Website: lowes
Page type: customer-info-address
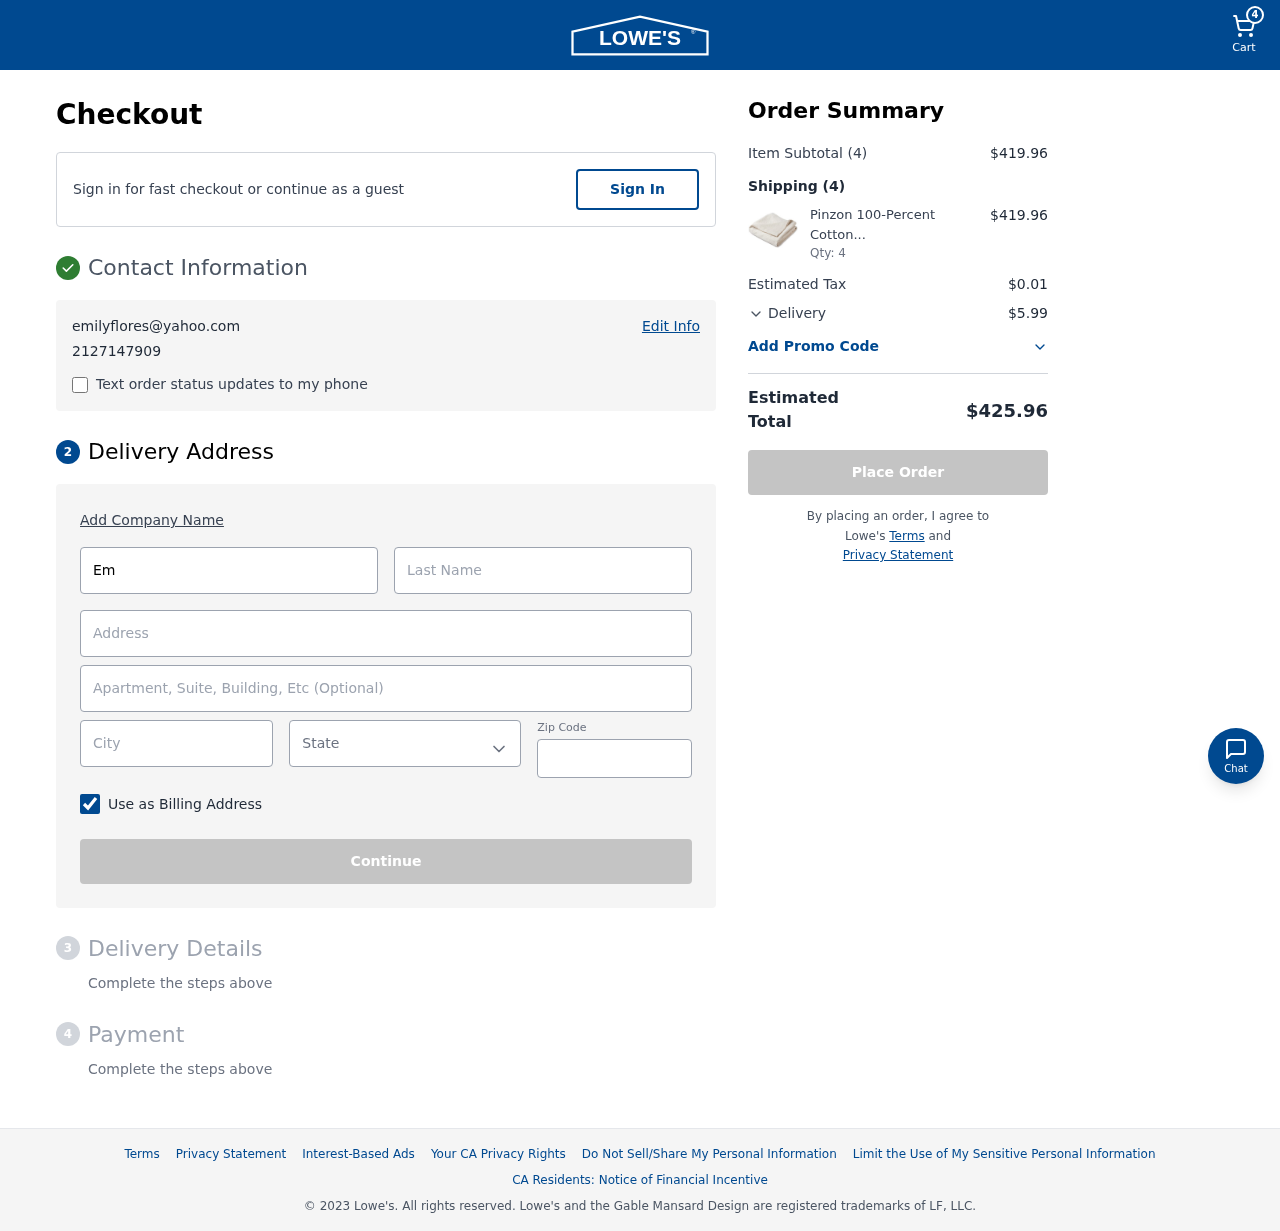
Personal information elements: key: PII_CITY
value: New Nathaniel
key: PII_EMAIL
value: emilyflores@yahoo.com
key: PII_FIRSTNAME
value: Emily
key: PII_LASTNAME
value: Flores
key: PII_PHONE
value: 2127147909
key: PII_POSTCODE
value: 98503
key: PII_STATE
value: South Carolina
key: PII_STREET
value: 977 Suzanne Via Suite 128
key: PII_STREET2
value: Suite 534
Product elements: key: PRODUCT1_NAME
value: Pinzon 100-Percent Cotton Jacquard Avalon Matelasse Coverlet
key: PRODUCT1_QUANTITY
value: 4
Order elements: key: ORDER_NUM_ITEMS
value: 4
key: ORDER_SUBTOTAL
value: $419.96
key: ORDER_NUM_ITEMS2
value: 4
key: ORDER_SUBTOTAL2
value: $419.96
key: ORDER_TAX
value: $0.01
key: ORDER_SHIPPING_COST
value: $5.99
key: ORDER_TOTAL
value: $425.96